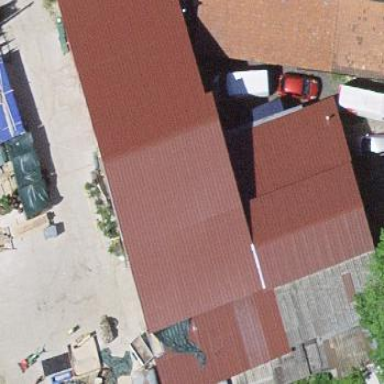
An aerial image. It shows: Warehouse.